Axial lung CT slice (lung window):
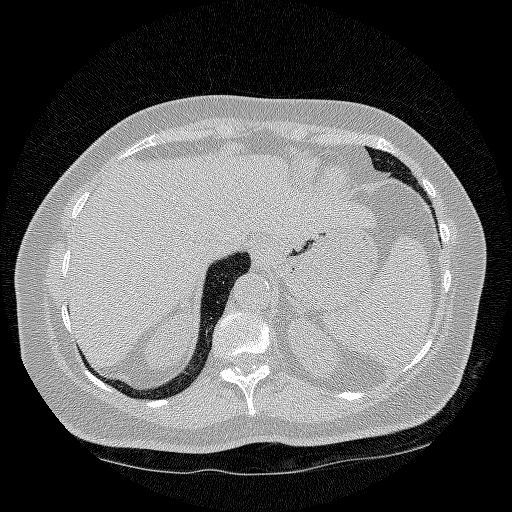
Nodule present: no